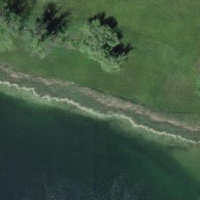
EUNIS habitat code: 25
Species observed at this site:
Conocephalus fuscus